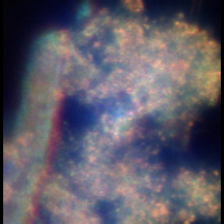
Taxon: Unknown_detritus
Group: Unknown